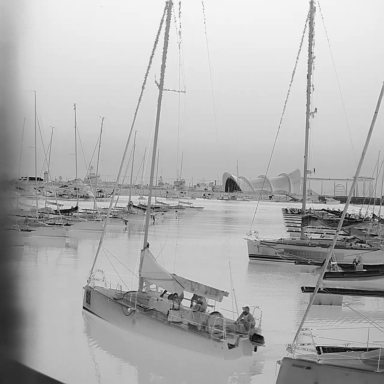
There are 11 sailboats in the infrared image.